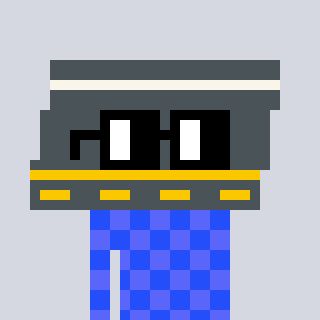
a pixel art character with square black glasses, a road-shaped head and a purple-colored body on a cool background